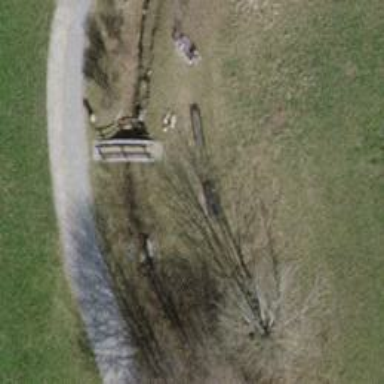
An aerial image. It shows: Brown bench.